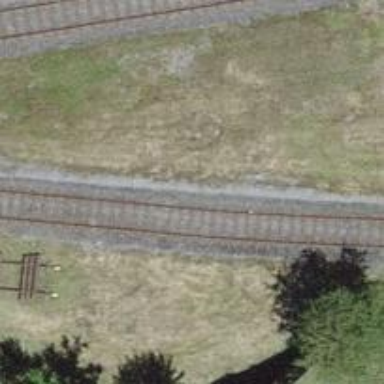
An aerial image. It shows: Single-track electrified railway yard with contact line electrification.